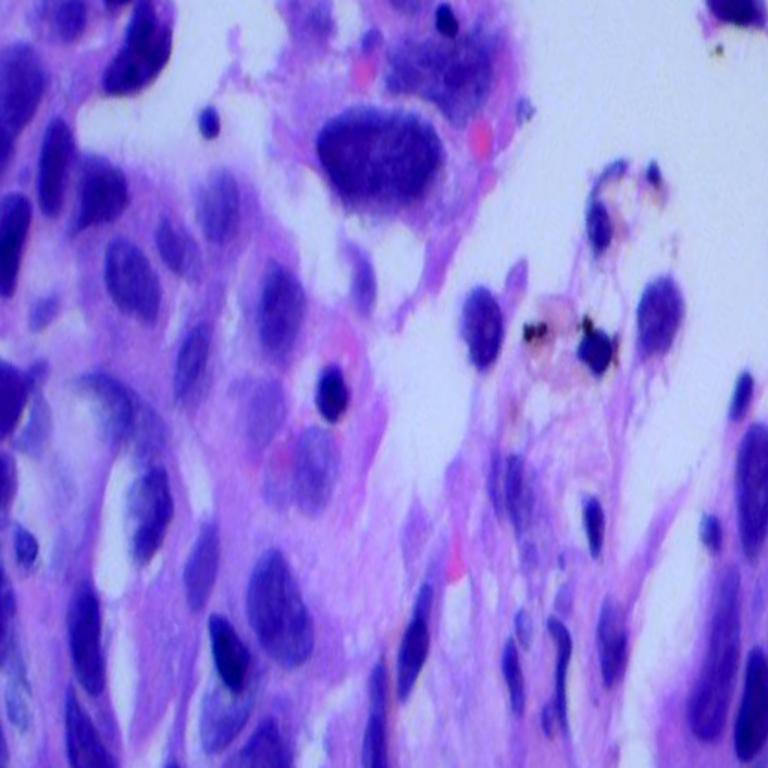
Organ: lung
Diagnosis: adenocarcinomas